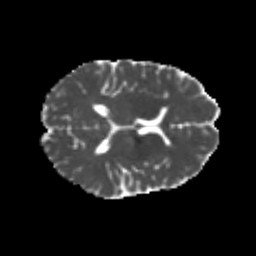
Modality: MD
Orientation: axial
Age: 23
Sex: female
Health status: healthy
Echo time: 0.074 s